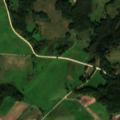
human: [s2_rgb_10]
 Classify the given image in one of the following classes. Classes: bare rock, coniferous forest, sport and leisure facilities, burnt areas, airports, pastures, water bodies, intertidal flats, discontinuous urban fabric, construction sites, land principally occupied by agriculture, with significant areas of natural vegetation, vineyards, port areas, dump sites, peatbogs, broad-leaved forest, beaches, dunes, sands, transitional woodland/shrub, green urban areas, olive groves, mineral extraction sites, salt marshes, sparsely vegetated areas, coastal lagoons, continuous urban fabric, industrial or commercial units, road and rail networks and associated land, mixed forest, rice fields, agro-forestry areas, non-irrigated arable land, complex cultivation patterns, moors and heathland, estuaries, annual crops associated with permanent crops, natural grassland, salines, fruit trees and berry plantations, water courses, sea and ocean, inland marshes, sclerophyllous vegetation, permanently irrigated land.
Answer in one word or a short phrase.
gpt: pastures, complex cultivation patterns, land principally occupied by agriculture, with significant areas of natural vegetation, mixed forest